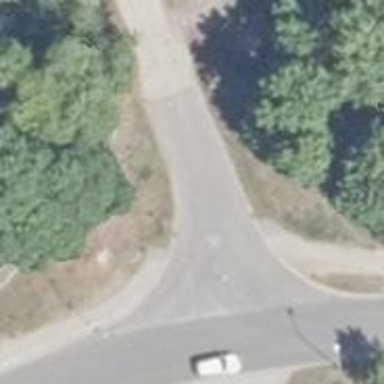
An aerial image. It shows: Asphalt driveway for service vehicles.